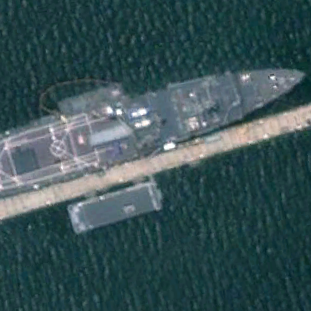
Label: combat